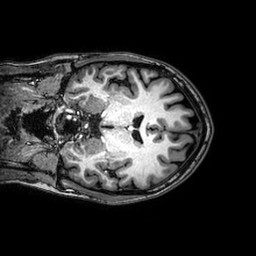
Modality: T1w
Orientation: coronal
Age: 24
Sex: female